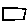
Label: square